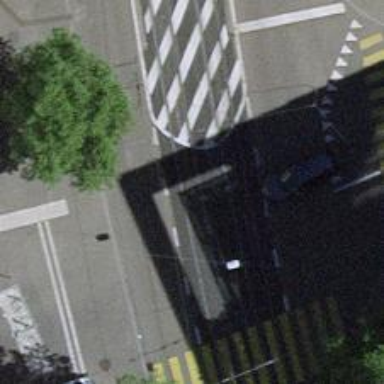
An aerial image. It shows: Tram level crossing on the railway.